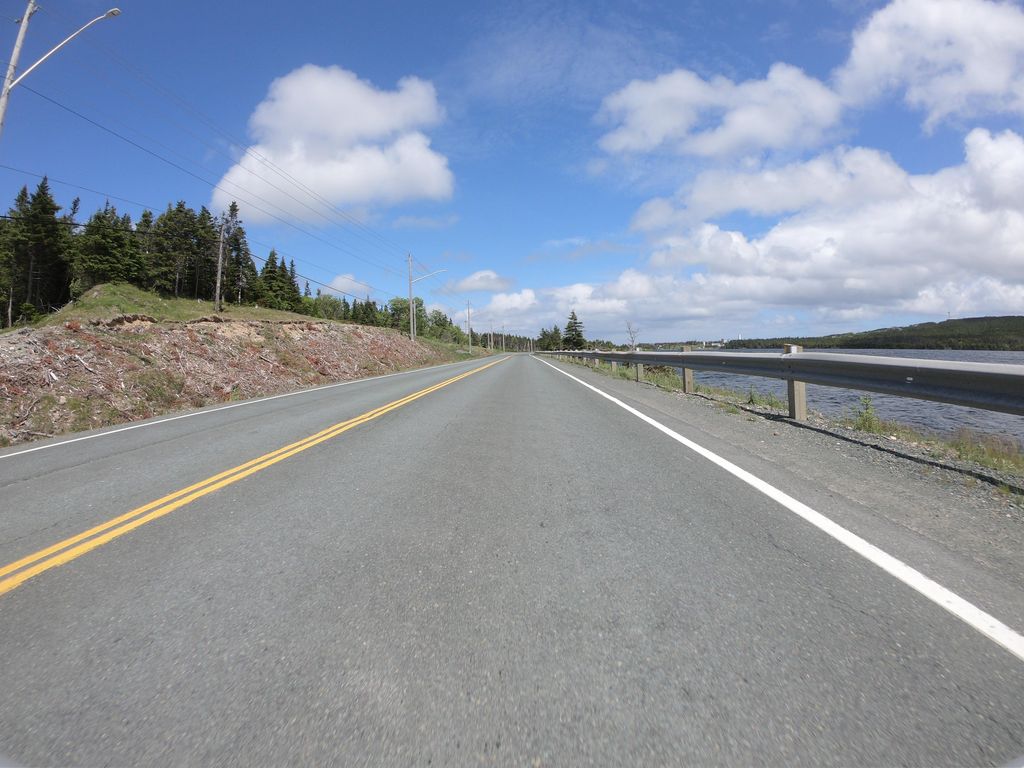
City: st_johns